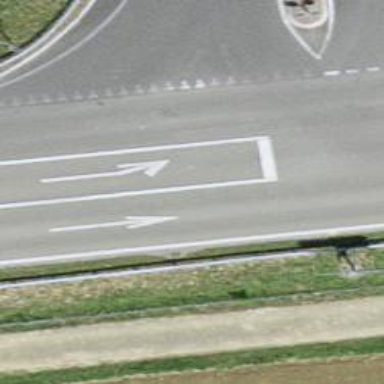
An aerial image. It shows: Primary highway.